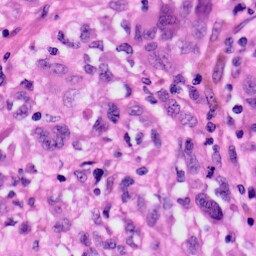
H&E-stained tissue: Skin